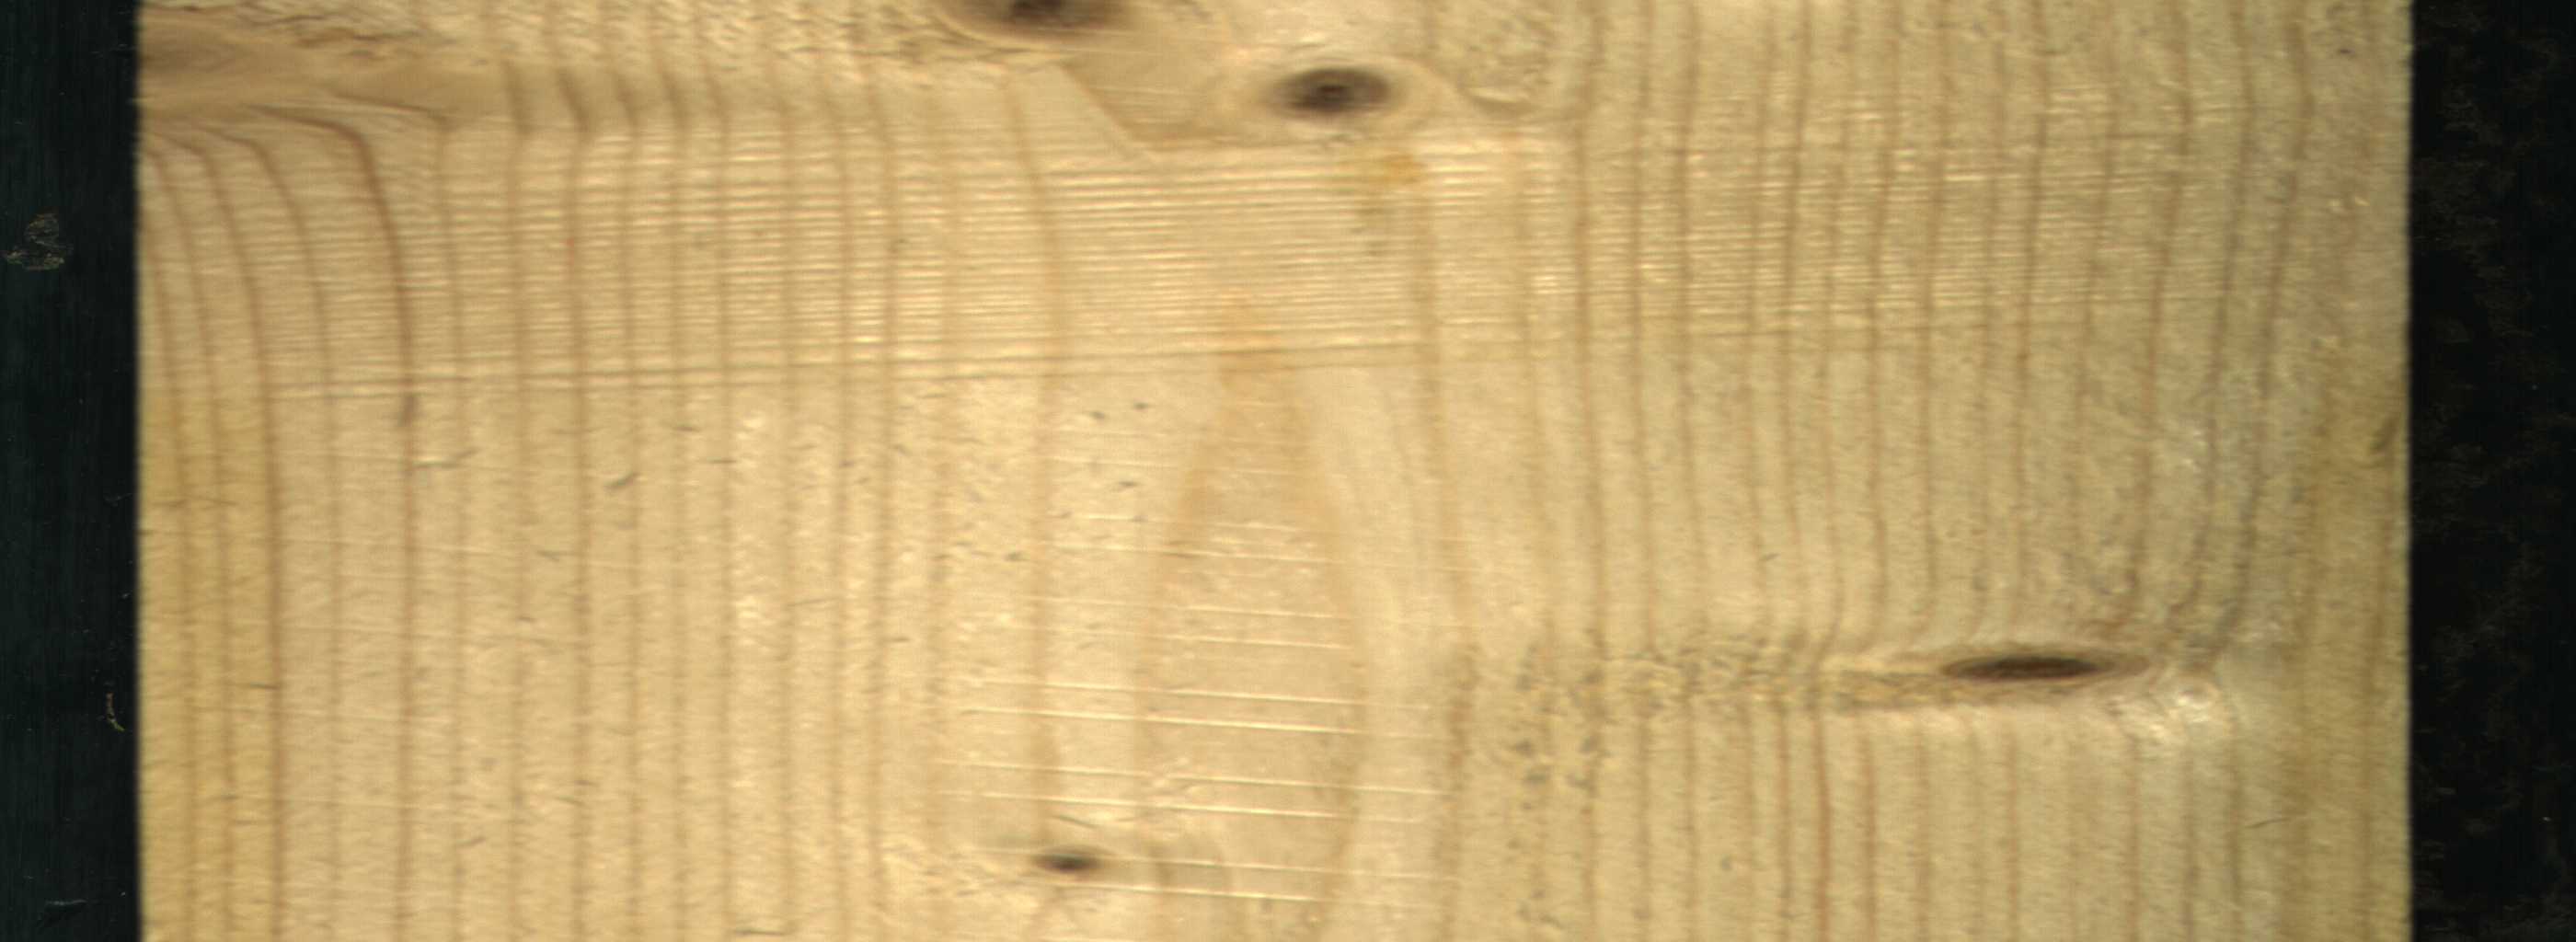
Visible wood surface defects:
Live_Knot
Live_Knot
Live_Knot
Live_Knot
Live_Knot